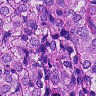
Metastatic tissue present: yes